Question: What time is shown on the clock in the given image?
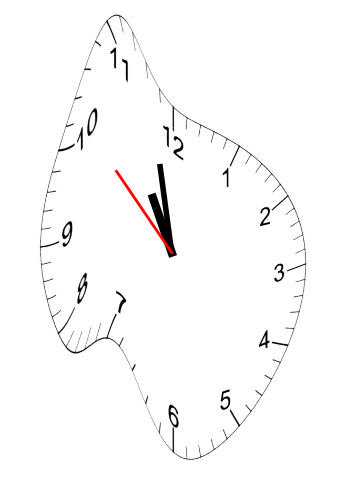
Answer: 10:57:52